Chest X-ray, AP view. Patient: 15 years old, sex M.
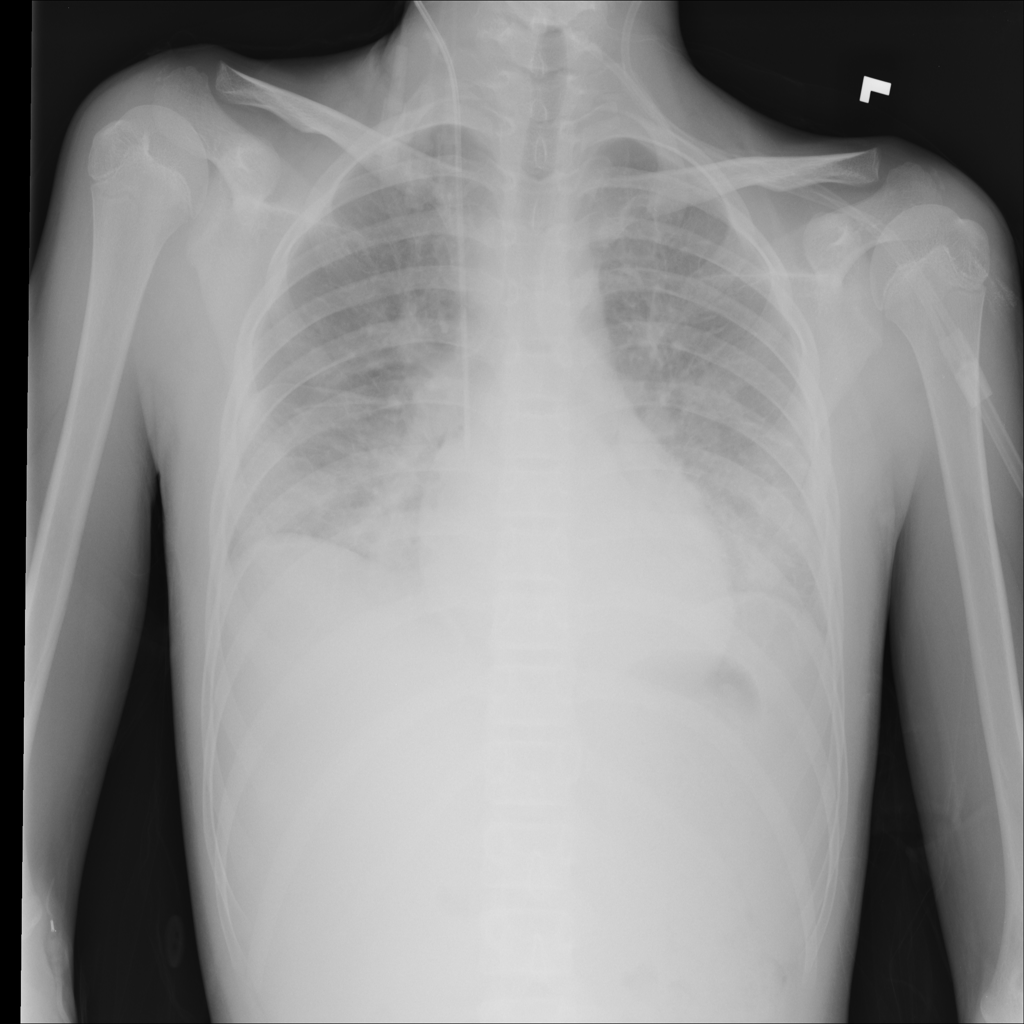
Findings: Effusion, Infiltration